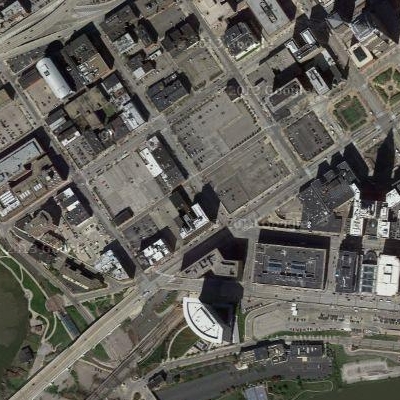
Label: Industry